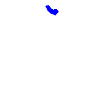
Particle: electron